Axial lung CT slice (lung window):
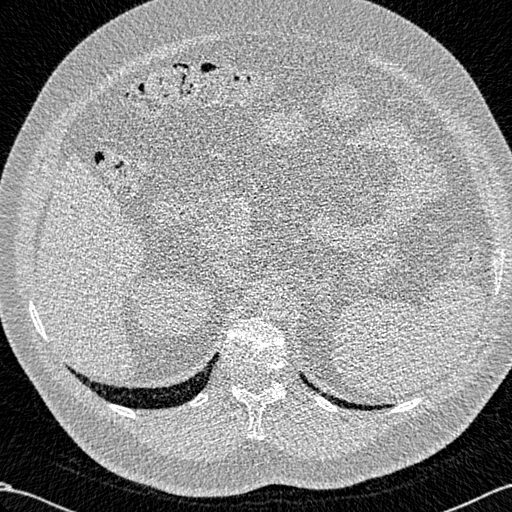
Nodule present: no